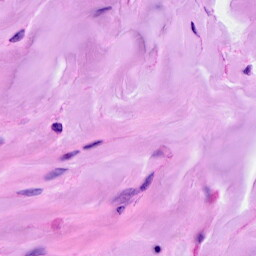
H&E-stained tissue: Breast